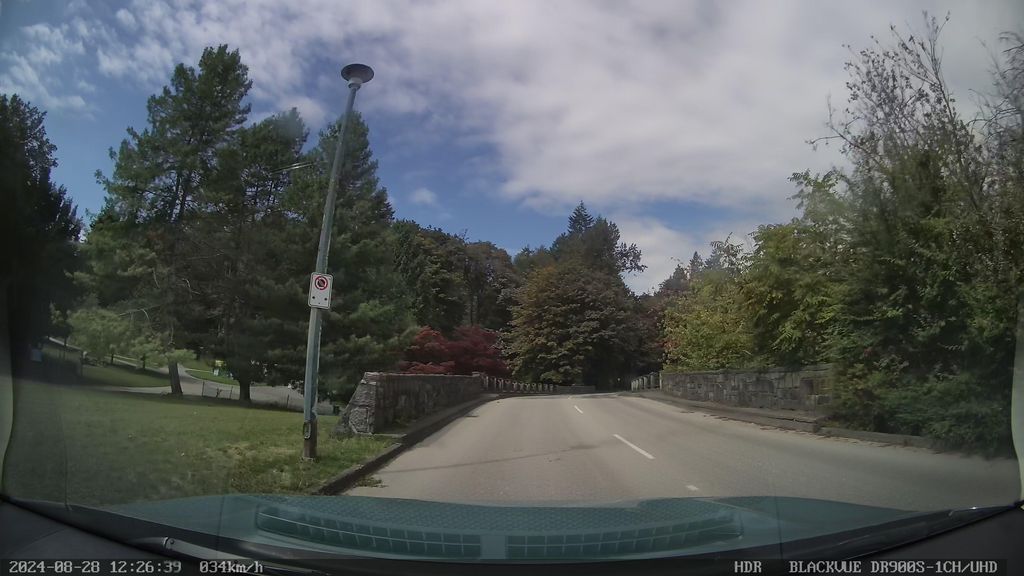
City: vancouver